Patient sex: M
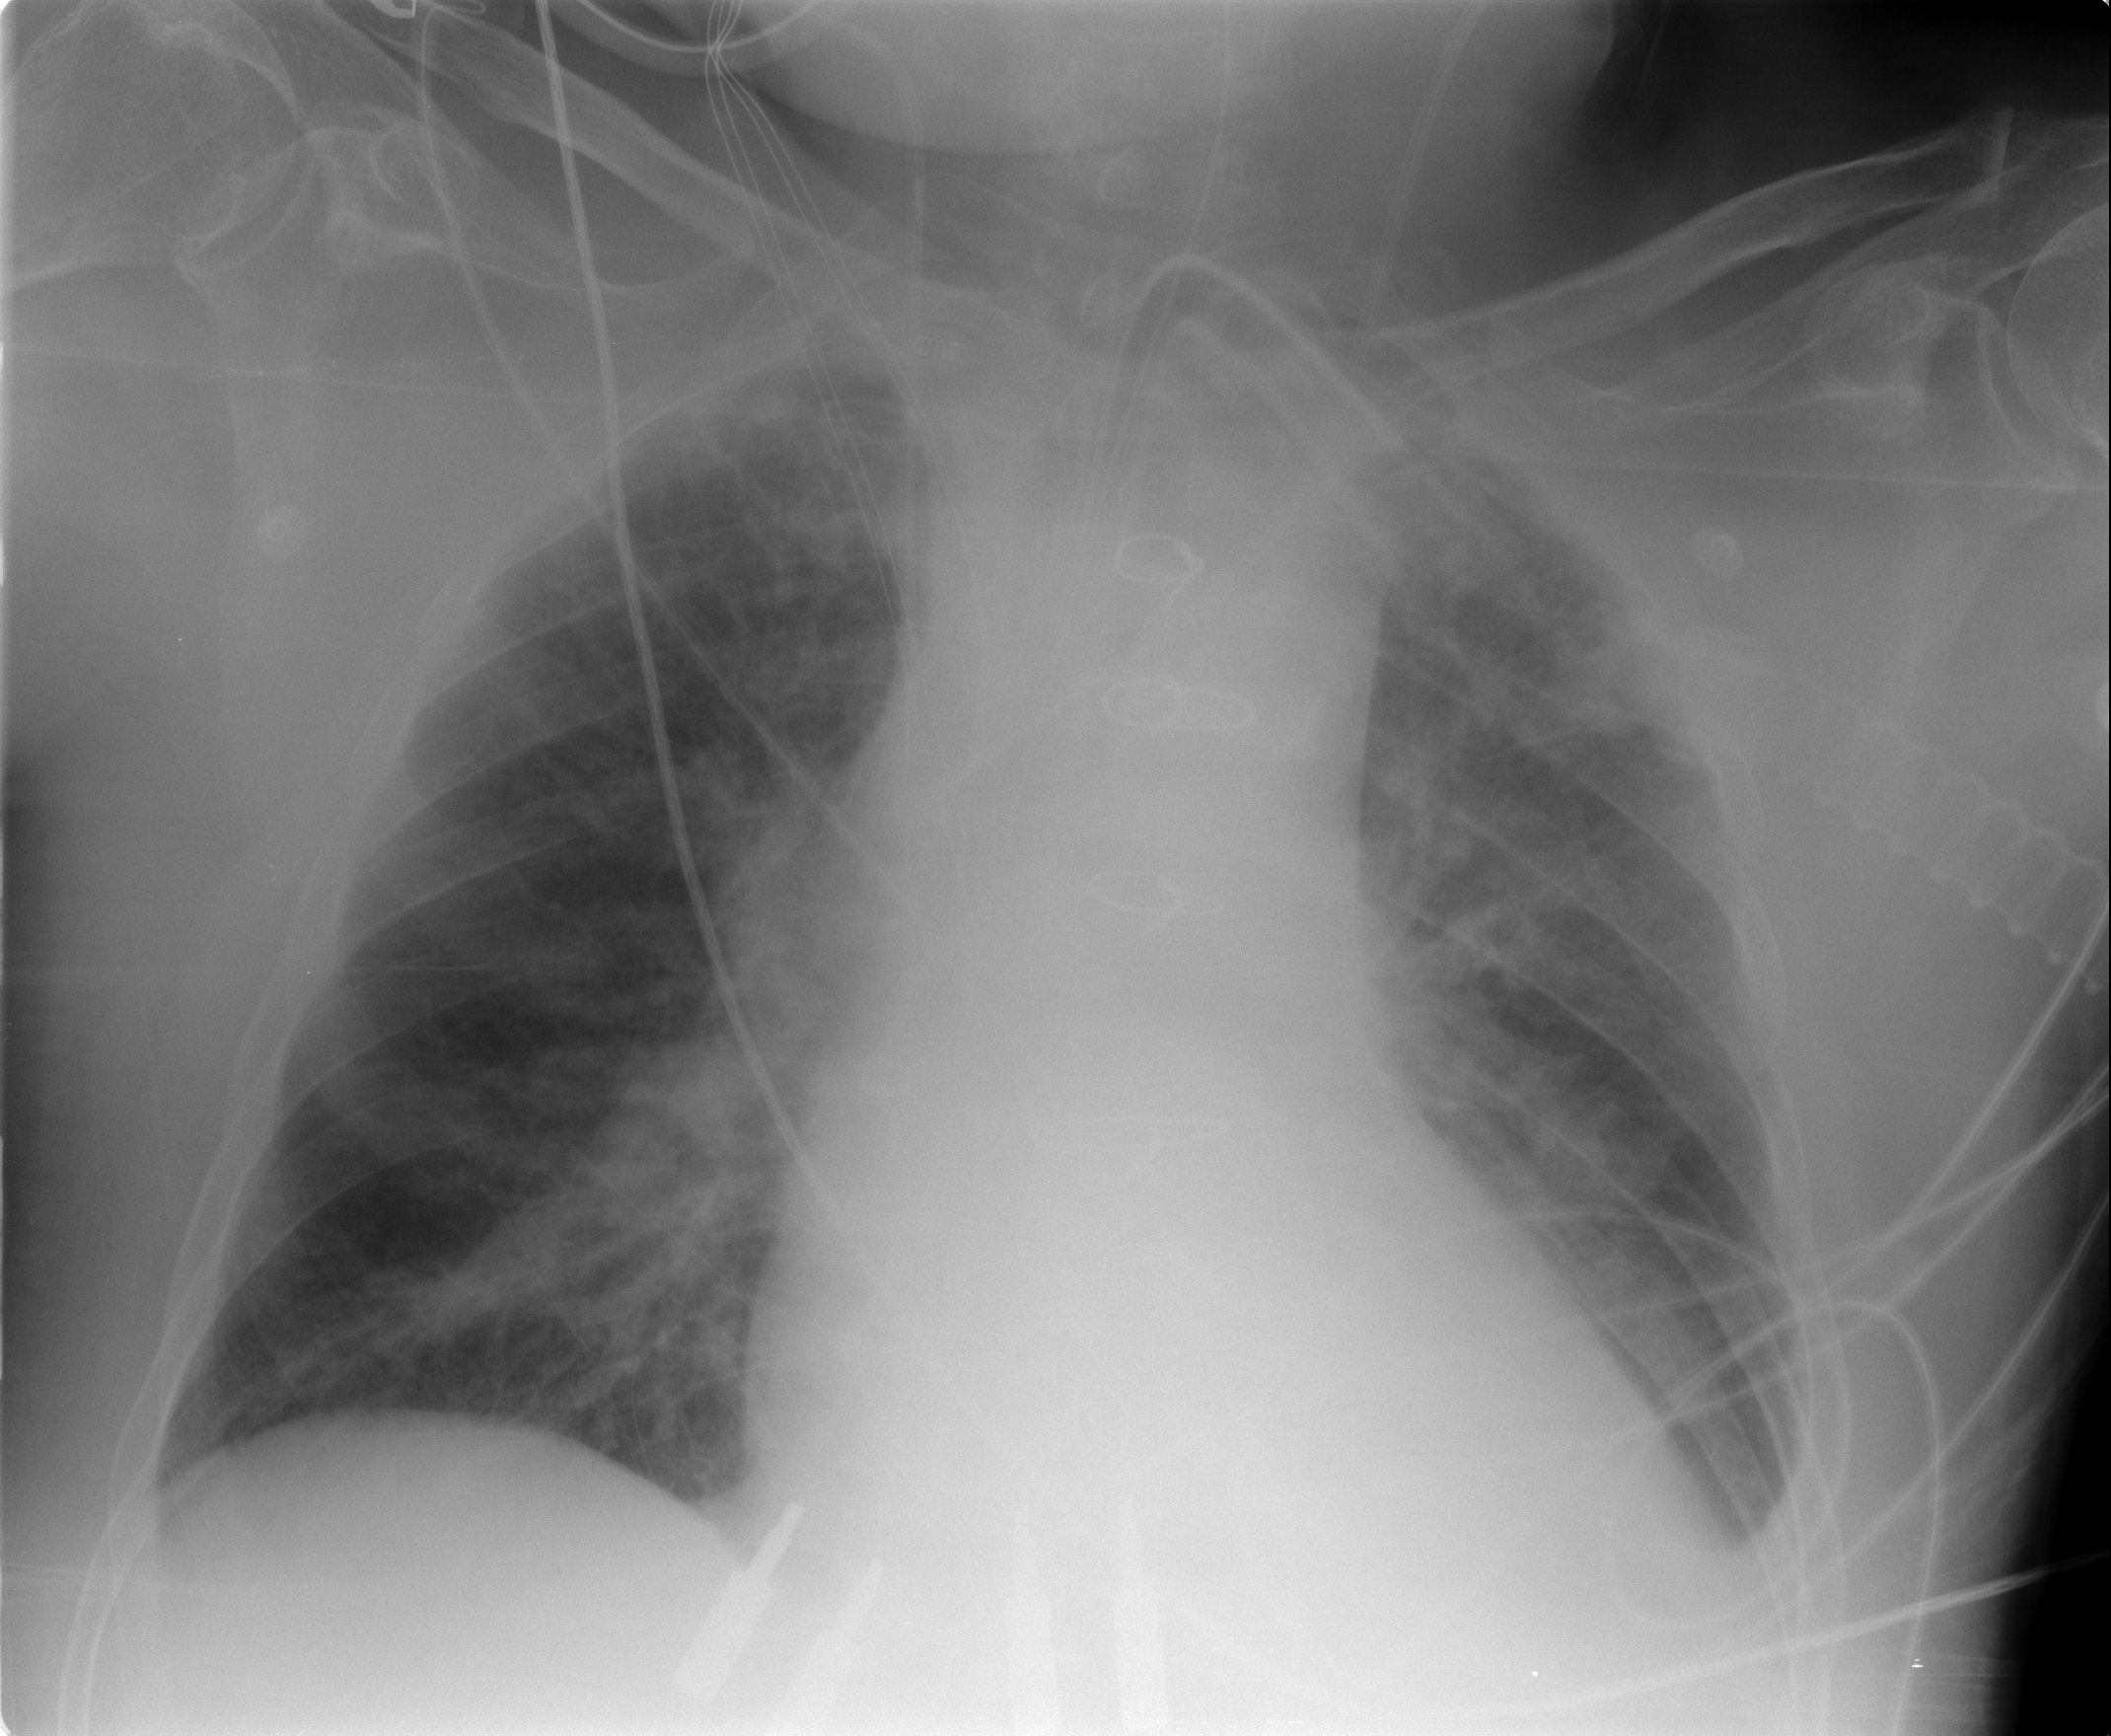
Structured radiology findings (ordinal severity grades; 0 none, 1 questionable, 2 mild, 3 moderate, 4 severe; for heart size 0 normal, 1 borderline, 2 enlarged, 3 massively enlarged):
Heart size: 1
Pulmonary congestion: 2
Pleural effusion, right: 0
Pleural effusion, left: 2
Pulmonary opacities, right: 0
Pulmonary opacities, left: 0
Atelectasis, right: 0
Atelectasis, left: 0